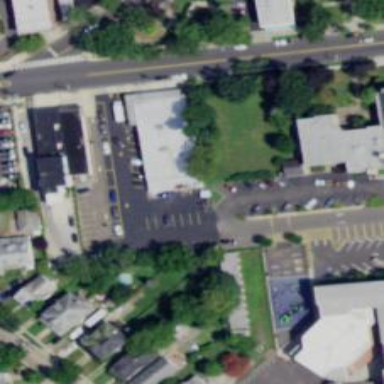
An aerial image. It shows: Parking area with asphalt surface.